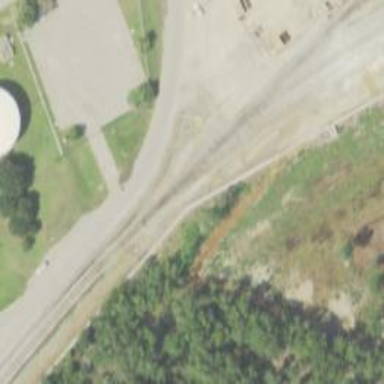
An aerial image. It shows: Rail spur service.